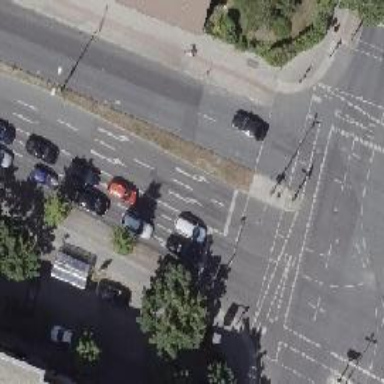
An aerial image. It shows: Road with traffic signals.